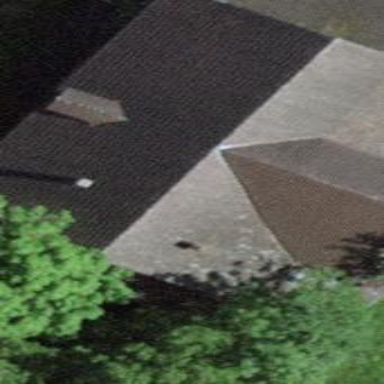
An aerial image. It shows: Rural barn.